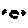
Label: moon